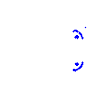
Particle: pion